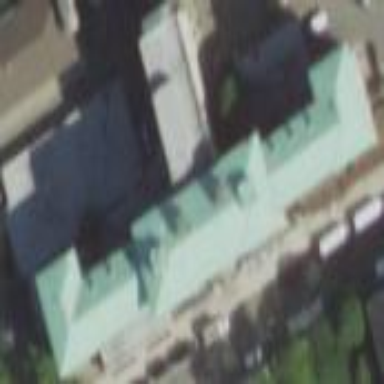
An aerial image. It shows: Hospital building.